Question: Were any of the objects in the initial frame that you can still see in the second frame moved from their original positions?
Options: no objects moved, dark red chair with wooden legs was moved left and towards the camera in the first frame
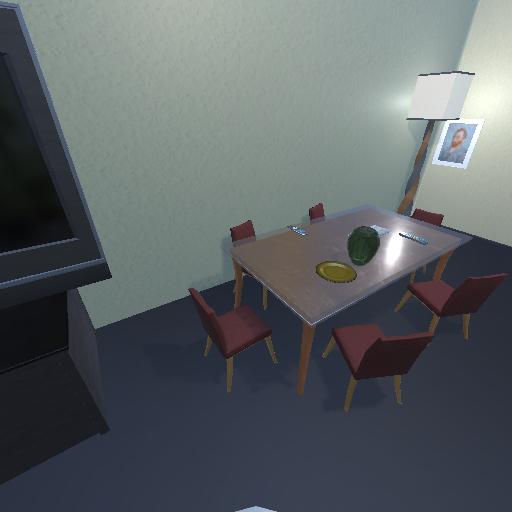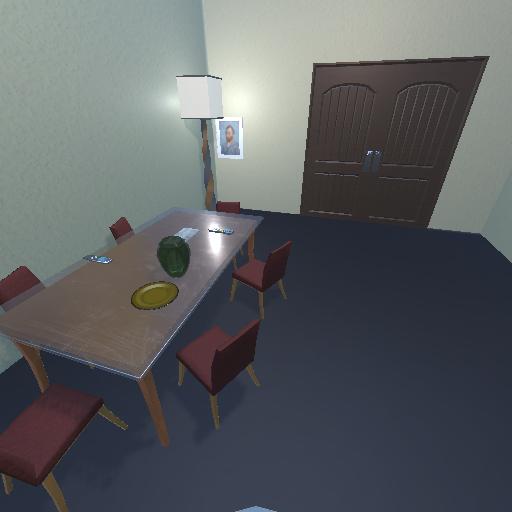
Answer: no objects moved